Aerial crown-view tile of a tropical tree (Barro Colorado Island, Panama), acquired 20241216:
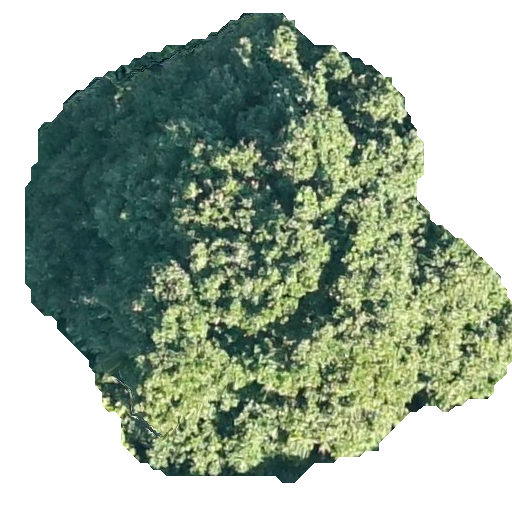
Species: Prioria copaifera
GBIF accepted scientific name: Prioria copaifera
Crown area: 231.493 m²